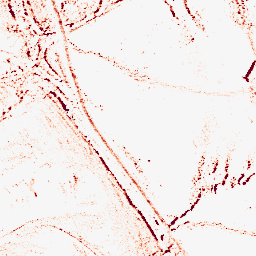
Category: morphological
Decomposition family: morphological_rect
Decomposition parameters: operation: opening
width: 5
height: 3
Upsampling method: bspline
Upsampling parameters: scale: 8
Upsampling scale: 8